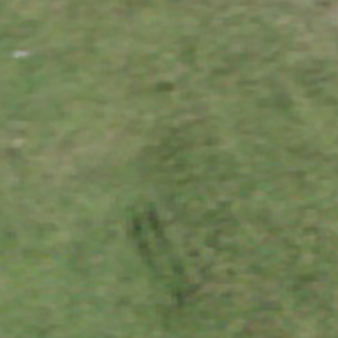
Label: other